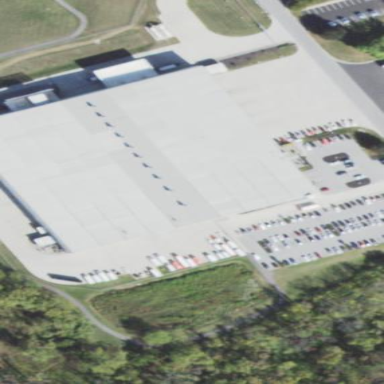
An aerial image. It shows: Transportation building.